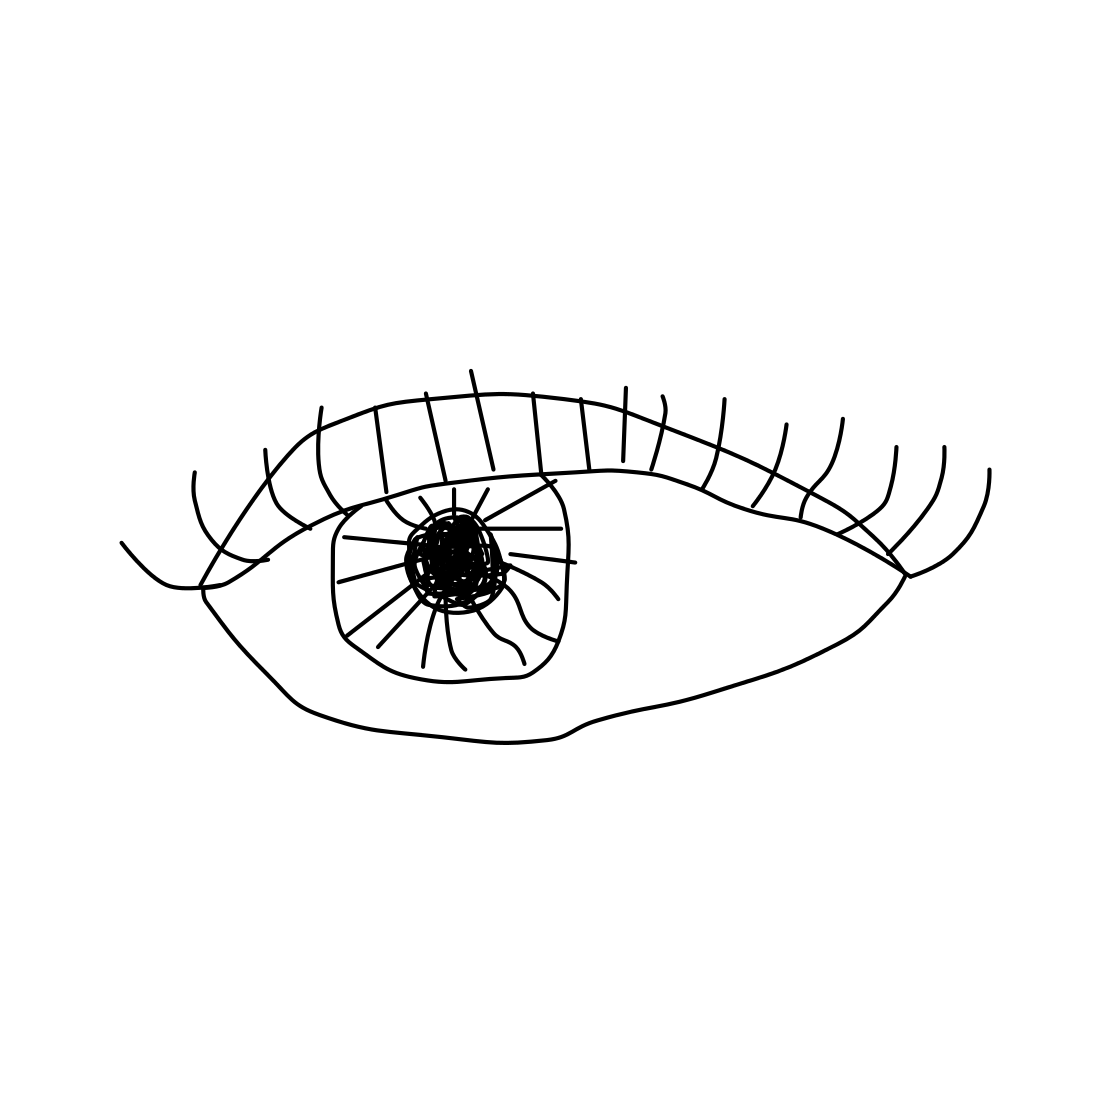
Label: eye